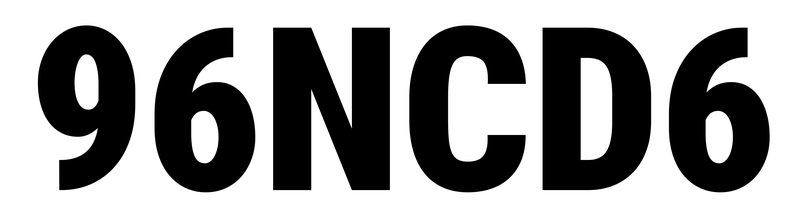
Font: Roboto_Condensed_Black